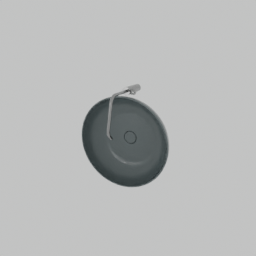
Label: appliances